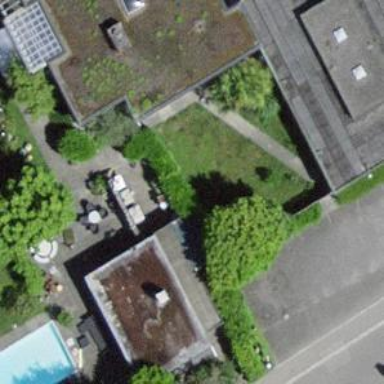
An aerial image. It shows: Shed building.